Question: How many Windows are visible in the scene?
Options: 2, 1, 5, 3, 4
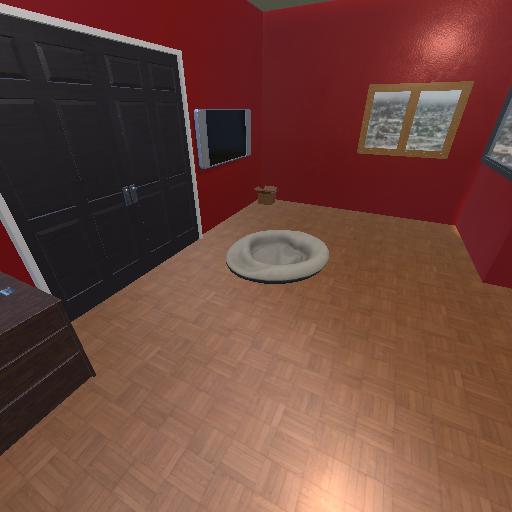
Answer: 2